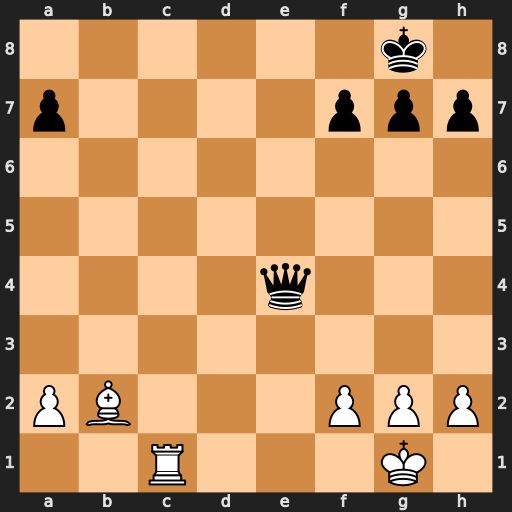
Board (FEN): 6k1/p4ppp/8/8/4q3/8/PB3PPP/2R3K1
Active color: w
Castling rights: -
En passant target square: -
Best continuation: Rc8+ Qe8 Rxe8#